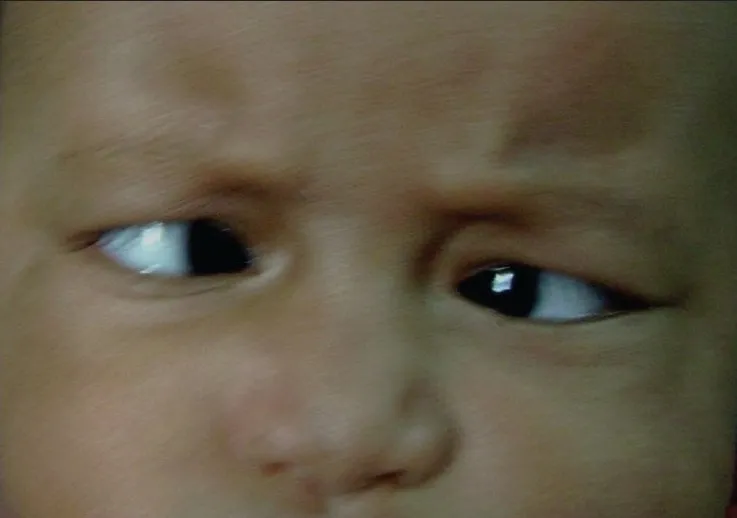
Clinical photograph showing essential infantile esotropia (OD).
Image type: medical_photograph (other_medical_photograph)